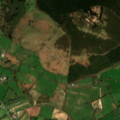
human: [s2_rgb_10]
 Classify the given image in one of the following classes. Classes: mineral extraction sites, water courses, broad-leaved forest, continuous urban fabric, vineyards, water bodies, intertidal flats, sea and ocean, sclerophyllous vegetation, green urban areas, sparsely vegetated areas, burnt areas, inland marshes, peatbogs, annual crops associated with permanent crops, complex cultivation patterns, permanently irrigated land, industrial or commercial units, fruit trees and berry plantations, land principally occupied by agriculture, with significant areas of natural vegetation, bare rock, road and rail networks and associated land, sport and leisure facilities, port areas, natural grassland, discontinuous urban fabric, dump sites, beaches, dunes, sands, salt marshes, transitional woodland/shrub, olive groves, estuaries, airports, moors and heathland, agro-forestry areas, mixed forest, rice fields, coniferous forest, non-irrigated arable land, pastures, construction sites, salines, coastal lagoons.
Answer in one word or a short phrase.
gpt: pastures, coniferous forest, mixed forest, moors and heathland